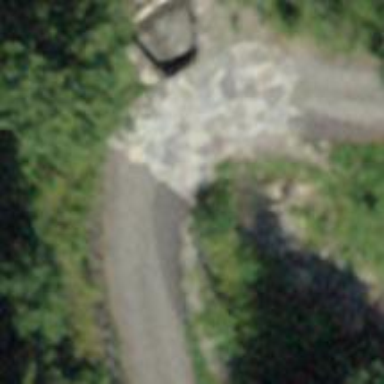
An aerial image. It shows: Culvert tunnel.